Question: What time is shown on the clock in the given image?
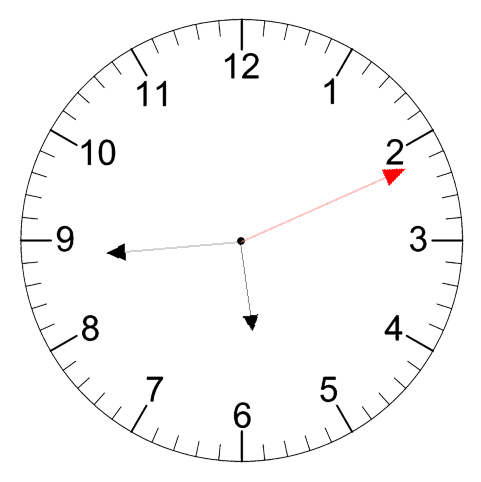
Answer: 05:44:11